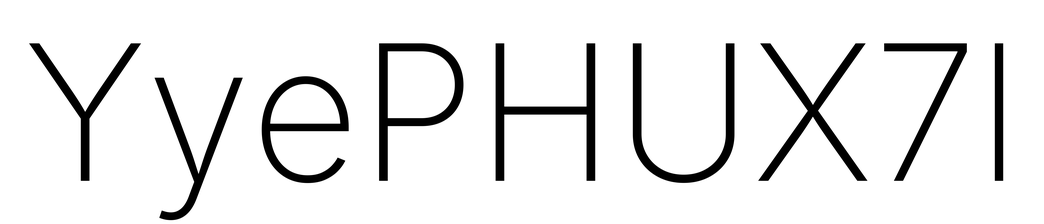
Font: Inter_ExtraLight